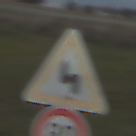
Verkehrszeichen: DoppelkurveZunaechstLinks
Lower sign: Geschwindigkeit80
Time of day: SunriseSunset
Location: Outdoor (Nature)
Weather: PartlyCloudy
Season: NotSpecified
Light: Natural